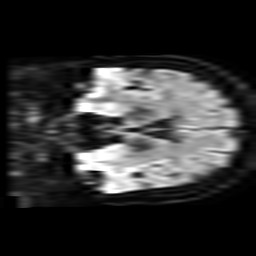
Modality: TRACE
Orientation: coronal
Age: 67
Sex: female
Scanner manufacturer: philips
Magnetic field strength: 3 T
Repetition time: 3.465 s
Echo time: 0.076 s